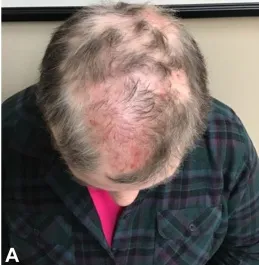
B, Posttreatment image of case 1 showing marked improvement after 6 months.
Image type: medical_photograph (skin_photograph)